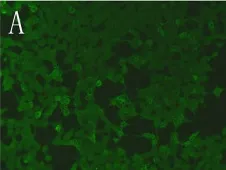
Indirect immunofluorescence assay of autoimmune encephalitis antibodies. (A) Cell based assay of NMDAR antibody in blood (1:10 titer).
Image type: pathology (immunostaining)